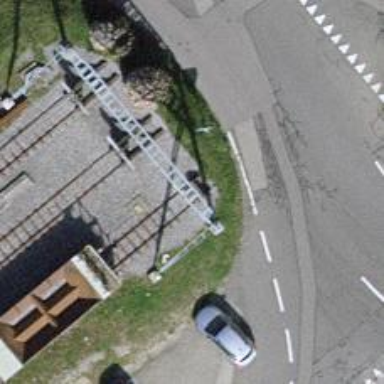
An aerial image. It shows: Railway buffer stop.